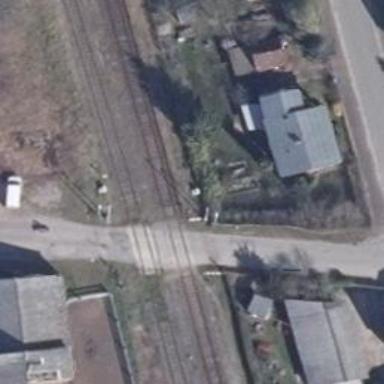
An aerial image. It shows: Level crossing along the railway.